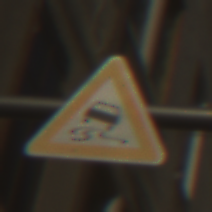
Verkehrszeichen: SchleuderOderRutschgefahr
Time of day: Midday
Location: Outdoor (Urban)
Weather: Clear
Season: NotSpecified
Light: Natural